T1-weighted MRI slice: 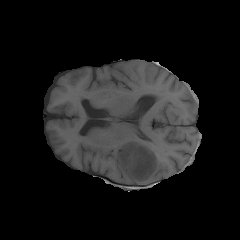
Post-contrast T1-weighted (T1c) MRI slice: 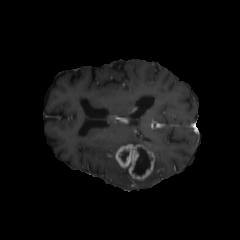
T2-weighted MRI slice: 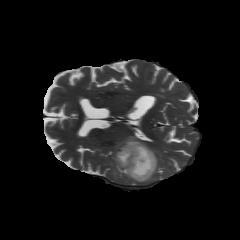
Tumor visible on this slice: yes